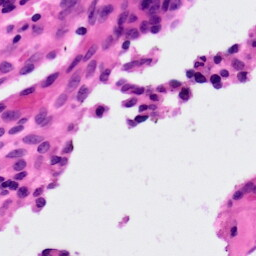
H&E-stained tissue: Ovarian